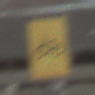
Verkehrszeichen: RadverkehrOhnePfeilsymbol
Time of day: MorningAfternoon
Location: Outdoor (Suburban)
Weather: PartlyCloudy
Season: NotSpecified
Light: Natural